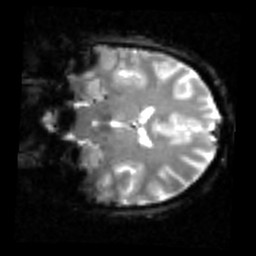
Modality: inplaneT2
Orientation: coronal
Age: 33
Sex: male